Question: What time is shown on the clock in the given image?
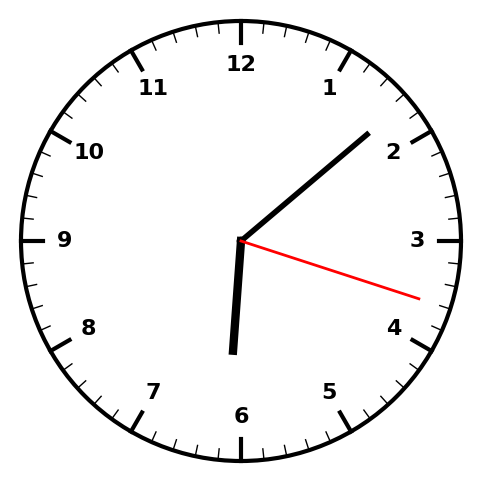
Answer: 06:08:18